Question: I am learning com and to use it in .net based application.
I created a simple MathFunction dll which has one function Add 2 numbers.
Then I used ComImport to load it in windows form application. Everything worked fine without error. When I run the application the result I got was zero for adding 2 numbers.
I passed 2 arguments to the function.
'''
IMathFunc mathFunc = GetMathFunc();
int res = mathFunc.Add(10, 20);
'''
Now for this I got the result as 0. Here IMathFunc is the interface of type IUnkown.
'''
[ComImport]
[Guid("b473195c-5832-4c19-922b-a1703a0da098")]
[InterfaceType(ComInterfaceType.InterfaceIsIUnknown)]
interface IMathFunc
{
int Add(int a, int b);
void ThrowError();
}
'''
When I debug it for the function
'''
int Add(int a,int b)
'''
it shows some bignumber in "a" and 10 for "b".

THis is my mathFunction Library
'''
#include<windows.h>
using namespace System;
static const GUID IID_MathFunc =
{ 0xb473195c, 0x5832, 0x4c19, { 0x92, 0x2b, 0xa1, 0x70, 0x3a, 0xd, 0xa0, 0x98 } };
struct IMathFunc:public IUnknown
{
virtual int Add(int a, int b) = 0;
STDMETHOD(ThrowError)() = 0;
};
namespace MathFuncLibrary {
class MathFunc: public IMathFunc
{
volatile long refcount_;
public:
MathFunc();
int Add(int a, int b);
STDMETHODIMP_(ULONG) Release();
STDMETHODIMP_(ULONG) AddRef();
STDMETHODIMP QueryInterface(REFIID guid, void **pObj);
STDMETHODIMP ThrowError();
};
}
int MathFunc::Add(int a, int b)
{
return a + b;
}
STDMETHODIMP_(ULONG) MathFunc::Release()
{
ULONG result = InterlockedDecrement(&refcount_);
if(result==0)delete this;
return result;
}
STDMETHODIMP MathFunc::QueryInterface(REFIID guid, void **pObj)
{
if (pObj == NULL) {
return E_POINTER;
}
else if (guid == IID_IUnknown) {
*pObj = this;
AddRef();
return S_OK;
}
else if (guid == IID_MathFunc) {
*pObj = this;
AddRef();
return S_OK;
}
else {
// always set [out] parameter
*pObj = NULL;
return E_NOINTERFACE;
}
}
STDMETHODIMP_(ULONG) MathFunc::AddRef()
{
return InterlockedIncrement(&refcount_);
}
STDMETHODIMP MathFunc::ThrowError()
{
return E_FAIL;
}
MathFunc::MathFunc() :refcount_(1)
{
}
extern "C" __declspec(dllexport) LPUNKNOWN __stdcall GetMathFunc()
{
return new MathFunc();
}
'''
Am I missing anything that resulted in this error or I did whole-thing wrong..?
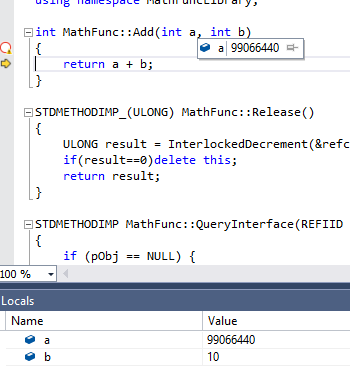
Answer: I got it with the suggestion from Hans Passant.
You need to change the method
'''
virtual int Add(int a, int b) = 0;
'''
to
'''
virtual STDMETHOD_(UINT32,Add)(int a, int b) = 0;
'''
And then in ComImport interface
'''
int Add(int a, int b);
'''
to
'''
[PreserveSig]int Add(int a,int b);
'''